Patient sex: M
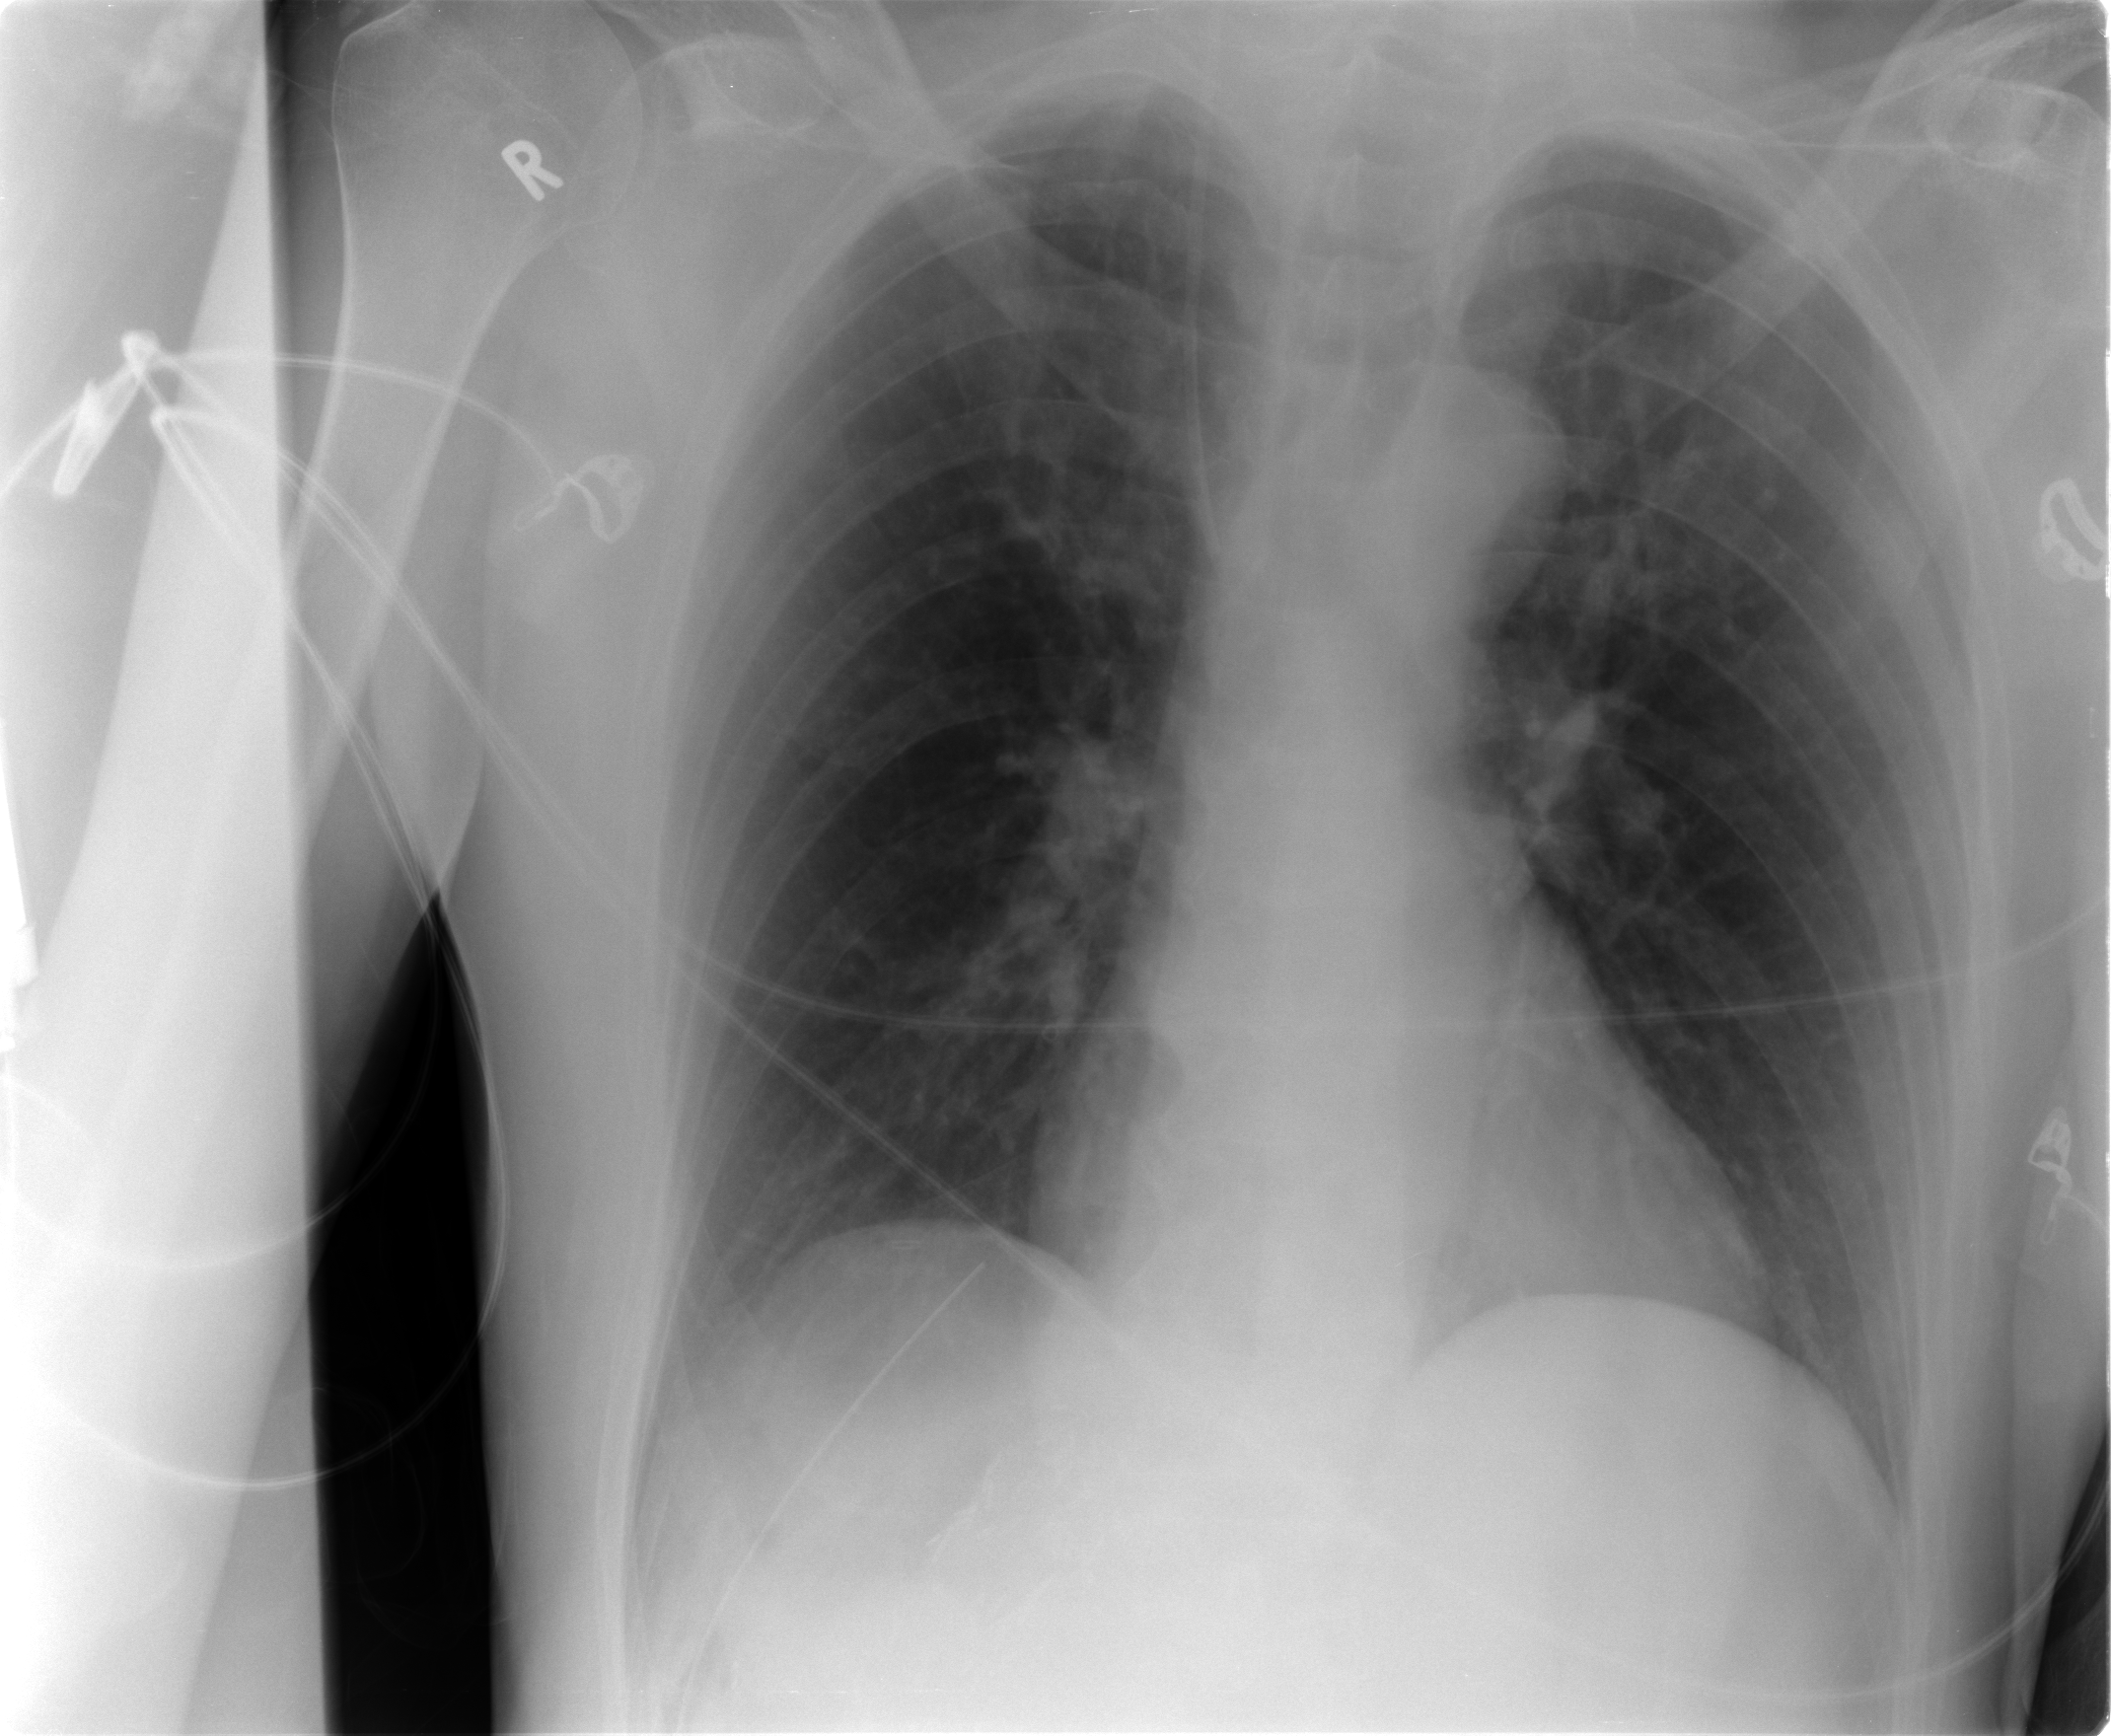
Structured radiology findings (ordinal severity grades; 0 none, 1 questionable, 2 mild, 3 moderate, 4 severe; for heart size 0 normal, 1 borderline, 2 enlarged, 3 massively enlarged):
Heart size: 0
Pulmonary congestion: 1
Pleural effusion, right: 2
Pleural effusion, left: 0
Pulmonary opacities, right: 0
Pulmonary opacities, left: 0
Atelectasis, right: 2
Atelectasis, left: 0